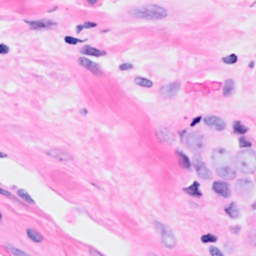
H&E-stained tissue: Breast